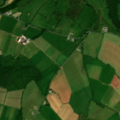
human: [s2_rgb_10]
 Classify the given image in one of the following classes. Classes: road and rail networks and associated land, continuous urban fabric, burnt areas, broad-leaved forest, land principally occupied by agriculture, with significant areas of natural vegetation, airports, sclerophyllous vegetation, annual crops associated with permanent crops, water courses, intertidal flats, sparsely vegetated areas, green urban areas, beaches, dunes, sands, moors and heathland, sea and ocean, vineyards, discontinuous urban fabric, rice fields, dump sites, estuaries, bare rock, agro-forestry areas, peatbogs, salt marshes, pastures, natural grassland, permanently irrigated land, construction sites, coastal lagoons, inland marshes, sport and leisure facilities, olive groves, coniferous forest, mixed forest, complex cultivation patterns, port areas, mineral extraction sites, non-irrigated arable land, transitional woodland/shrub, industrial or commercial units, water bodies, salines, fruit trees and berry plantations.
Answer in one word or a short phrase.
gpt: pastures, complex cultivation patterns